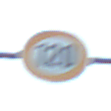
Verkehrszeichen: Geschwindigkeit120
Umgebung: Outdoor, RoadRail
Tageszeit: SunriseSunset
Wetter: PartlyCloudy
Licht: Natural
Jahreszeit: NotSpecified
Kontrast: LowContrast